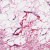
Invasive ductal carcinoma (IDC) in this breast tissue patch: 0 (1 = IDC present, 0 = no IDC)